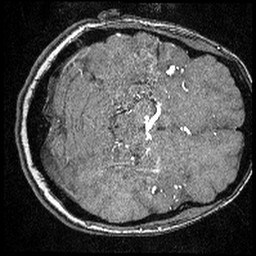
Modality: angio
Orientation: axial
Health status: ill
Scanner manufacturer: siemens
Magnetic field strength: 1.5 T
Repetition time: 0.039 s
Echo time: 0.00712 s